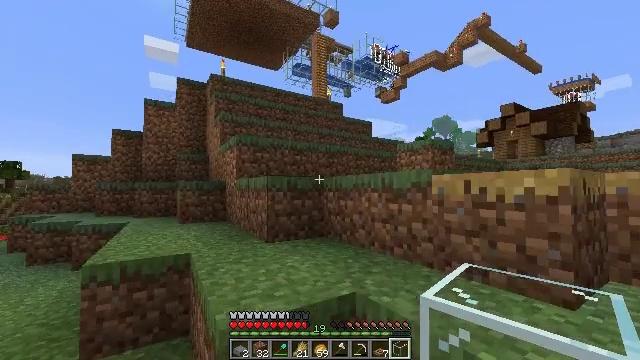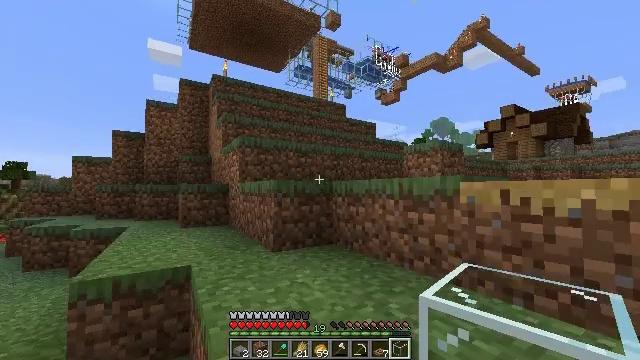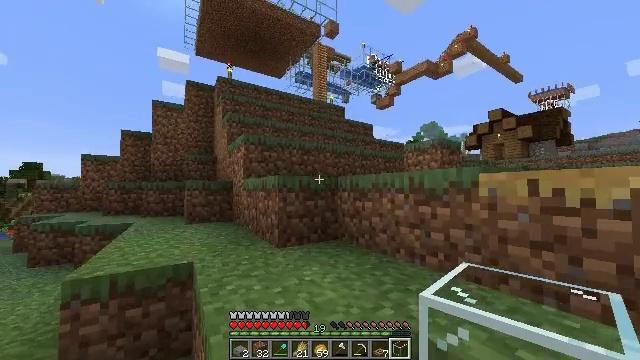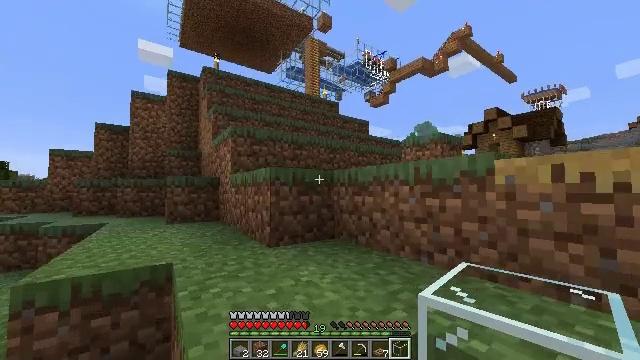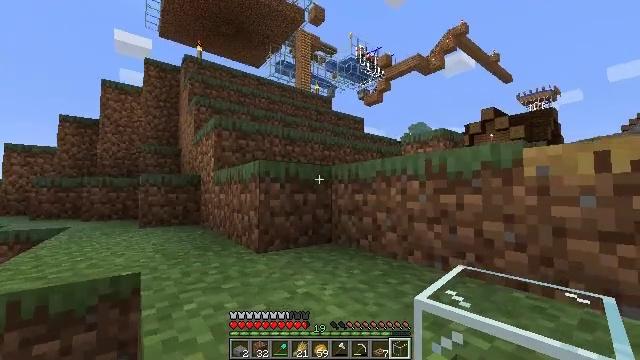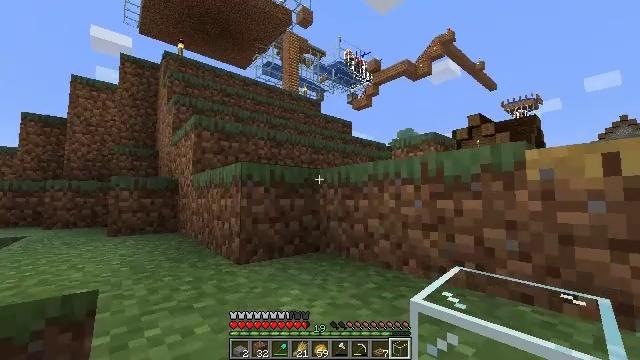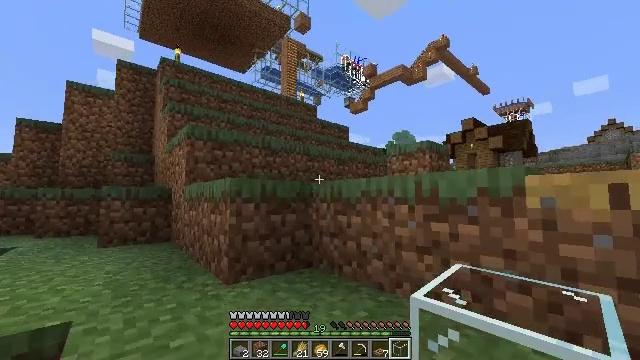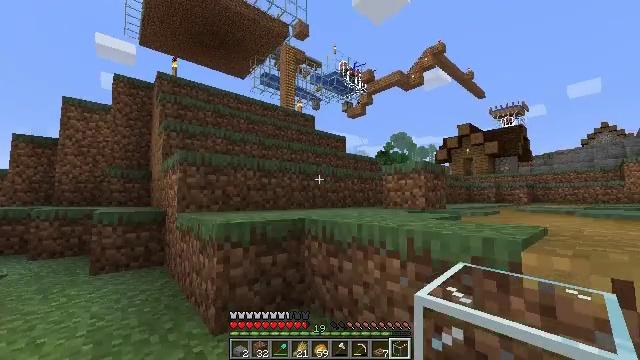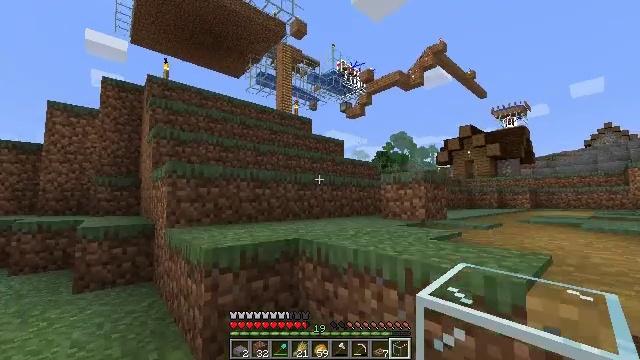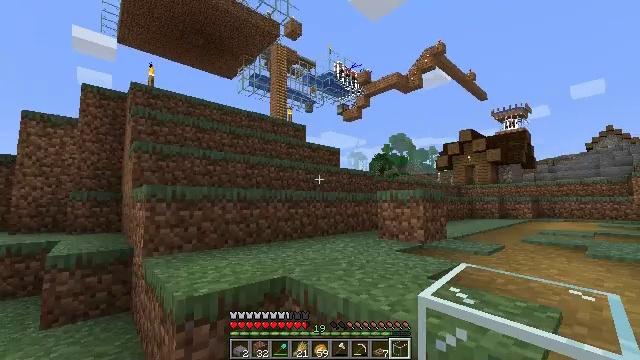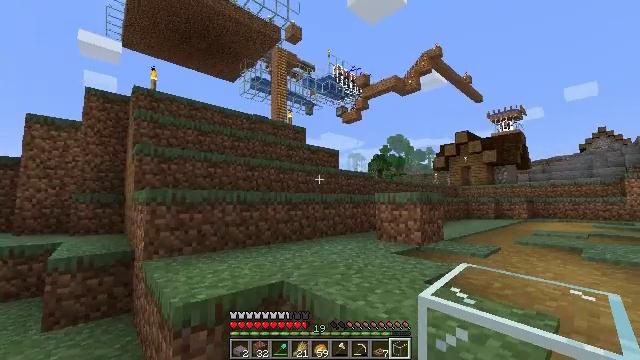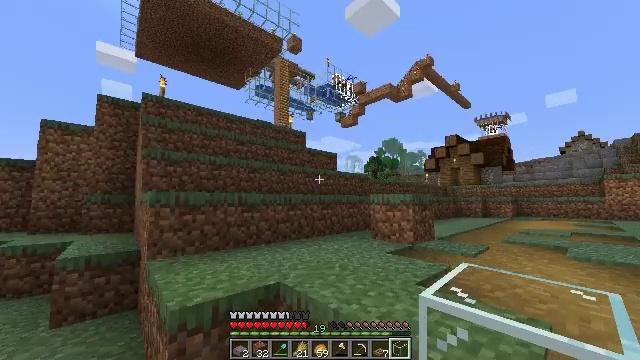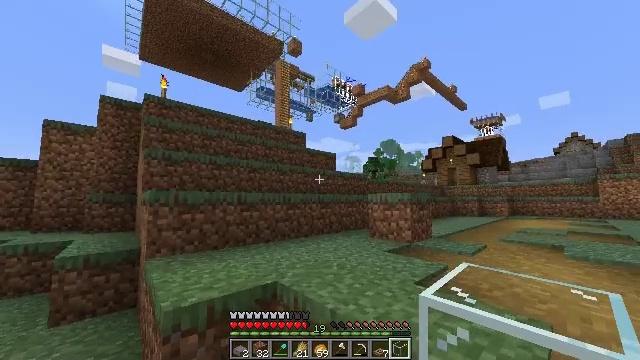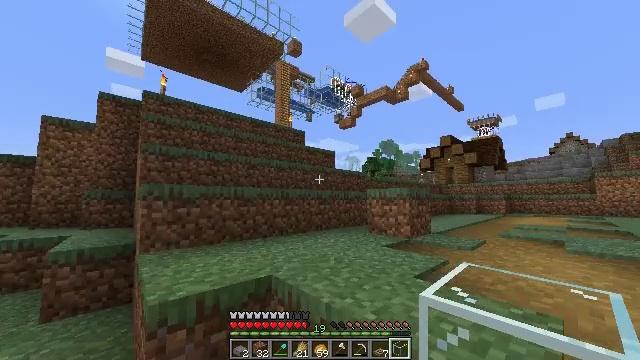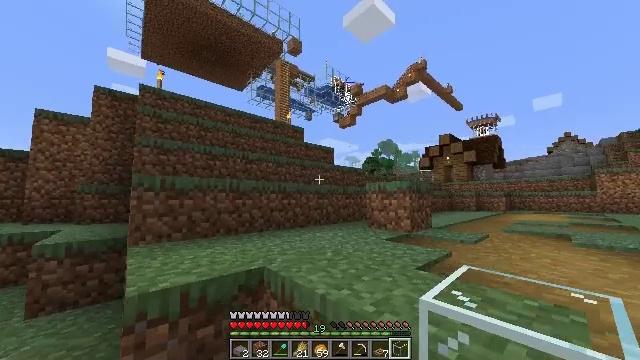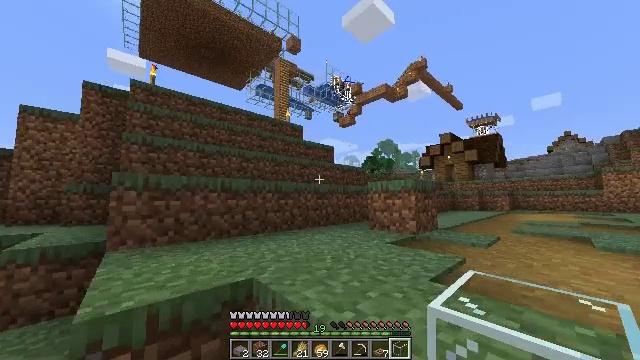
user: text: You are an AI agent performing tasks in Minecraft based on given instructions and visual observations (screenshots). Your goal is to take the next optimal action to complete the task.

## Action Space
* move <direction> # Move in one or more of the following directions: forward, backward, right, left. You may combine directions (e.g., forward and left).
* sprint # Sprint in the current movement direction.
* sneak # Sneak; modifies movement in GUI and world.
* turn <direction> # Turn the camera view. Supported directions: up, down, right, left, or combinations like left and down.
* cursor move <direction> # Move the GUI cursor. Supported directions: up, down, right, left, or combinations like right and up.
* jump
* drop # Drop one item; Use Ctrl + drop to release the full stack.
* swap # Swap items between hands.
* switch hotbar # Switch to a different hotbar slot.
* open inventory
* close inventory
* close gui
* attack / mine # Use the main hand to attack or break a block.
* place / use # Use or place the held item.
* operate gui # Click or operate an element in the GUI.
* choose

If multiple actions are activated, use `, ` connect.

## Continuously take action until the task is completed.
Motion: motion action
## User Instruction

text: Combine sticks and jungle wood planks to craft a jungle sign.
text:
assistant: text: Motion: move forward, sprint, jump
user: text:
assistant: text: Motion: move forward, sprint, jump
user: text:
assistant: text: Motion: move forward, turn right, jump
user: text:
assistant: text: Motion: move forward, turn right, jump
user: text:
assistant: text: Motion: move forward, turn right and up, jump
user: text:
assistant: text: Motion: move forward, jump
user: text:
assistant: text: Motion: move forward, sprint, jump
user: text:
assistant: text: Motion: move forward, sprint, jump
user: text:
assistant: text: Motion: move forward, sprint, jump
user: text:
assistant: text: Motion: move forward, jump
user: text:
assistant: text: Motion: move forward, jump
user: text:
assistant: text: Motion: move forward, jump
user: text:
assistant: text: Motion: move forward, jump
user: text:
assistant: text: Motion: move forward, jump
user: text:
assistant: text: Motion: move forward, jump
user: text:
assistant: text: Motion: move forward, sprint, turn left, jump
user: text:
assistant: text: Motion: move forward, sprint, turn left, jump
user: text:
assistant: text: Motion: move forward, sprint, turn left, jump
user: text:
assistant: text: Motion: move forward, jump
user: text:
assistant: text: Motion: move forward, jump
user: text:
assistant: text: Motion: move forward, jump
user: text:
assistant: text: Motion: move forward, jump
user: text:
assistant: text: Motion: move forward, turn left, jump
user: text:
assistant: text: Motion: move forward, turn left, jump
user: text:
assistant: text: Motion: move forward, turn left, jump
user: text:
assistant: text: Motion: move forward, sprint, jump
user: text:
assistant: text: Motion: move forward, sprint, jump
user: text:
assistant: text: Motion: move forward, sprint, jump
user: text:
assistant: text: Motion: move forward, sprint, jump
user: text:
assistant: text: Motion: move forward, turn left, jump